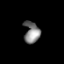
Tissue: prostate
Cell type: Endothelial cells
Senescence score: 0.7186
Nuclear area (px): 331
Mean DAPI intensity: 128.021